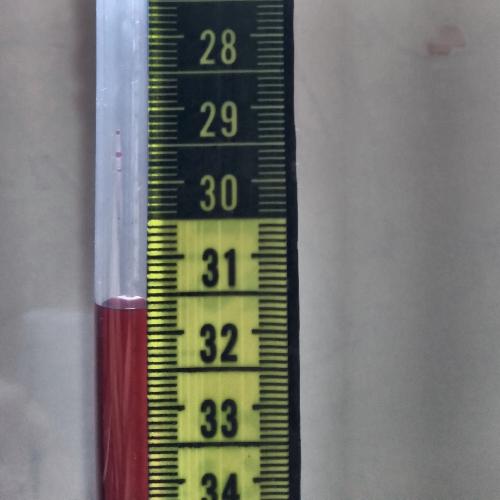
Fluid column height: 31.7 cm